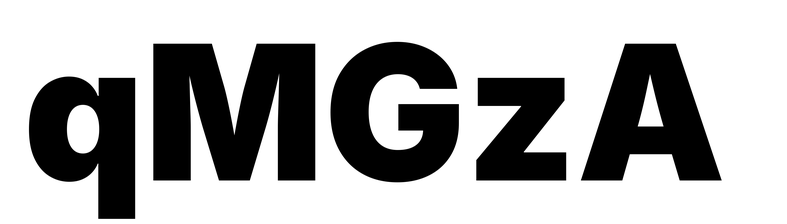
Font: Inter_Black